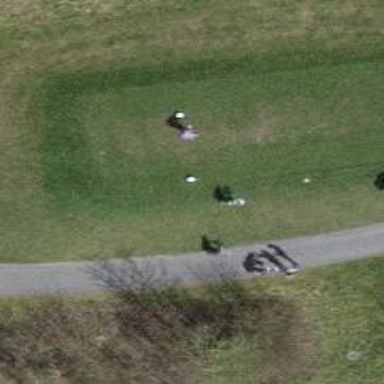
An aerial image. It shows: Grass area designated as golf tee.